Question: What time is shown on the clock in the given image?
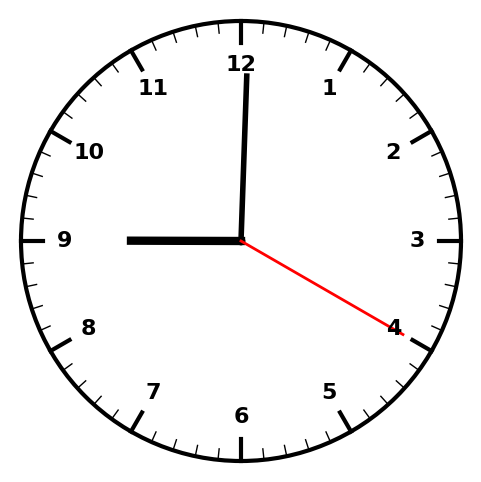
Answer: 09:00:20